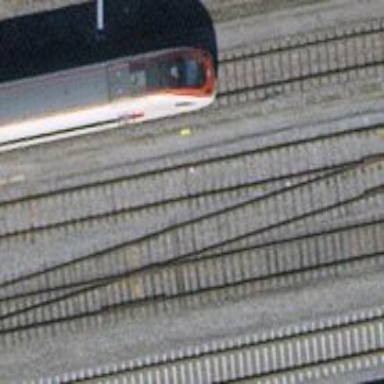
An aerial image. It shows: Single-track electrified railway siding with contact line for service.